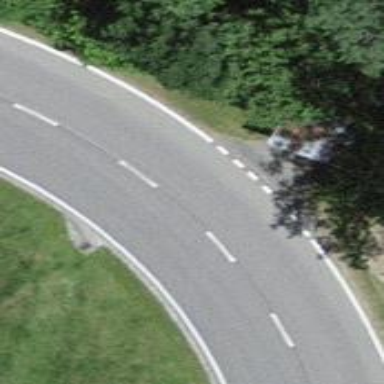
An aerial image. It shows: Secondary road with asphalt surface.